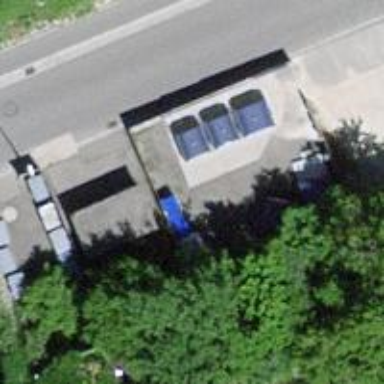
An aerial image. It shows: Recycling center for various types of waste.